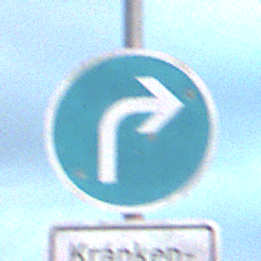
Verkehrszeichen: VorgeschriebeneFahrtrichtungRechts
Zusatzzeichen unten: BesondereFahrzeugeUndTransportgueter4
Umgebung: Outdoor, Beach
Tageszeit: SunriseSunset
Wetter: PartlyCloudy
Licht: Natural
Jahreszeit: NotSpecified
Kontrast: MediumContrast